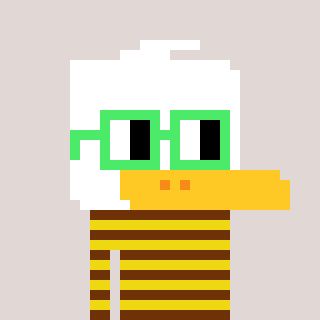
a pixel art character with square light green glasses, a duck-shaped head and a yellow-colored body on a warm background